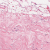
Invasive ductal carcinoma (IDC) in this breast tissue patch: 0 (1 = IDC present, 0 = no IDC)